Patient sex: F
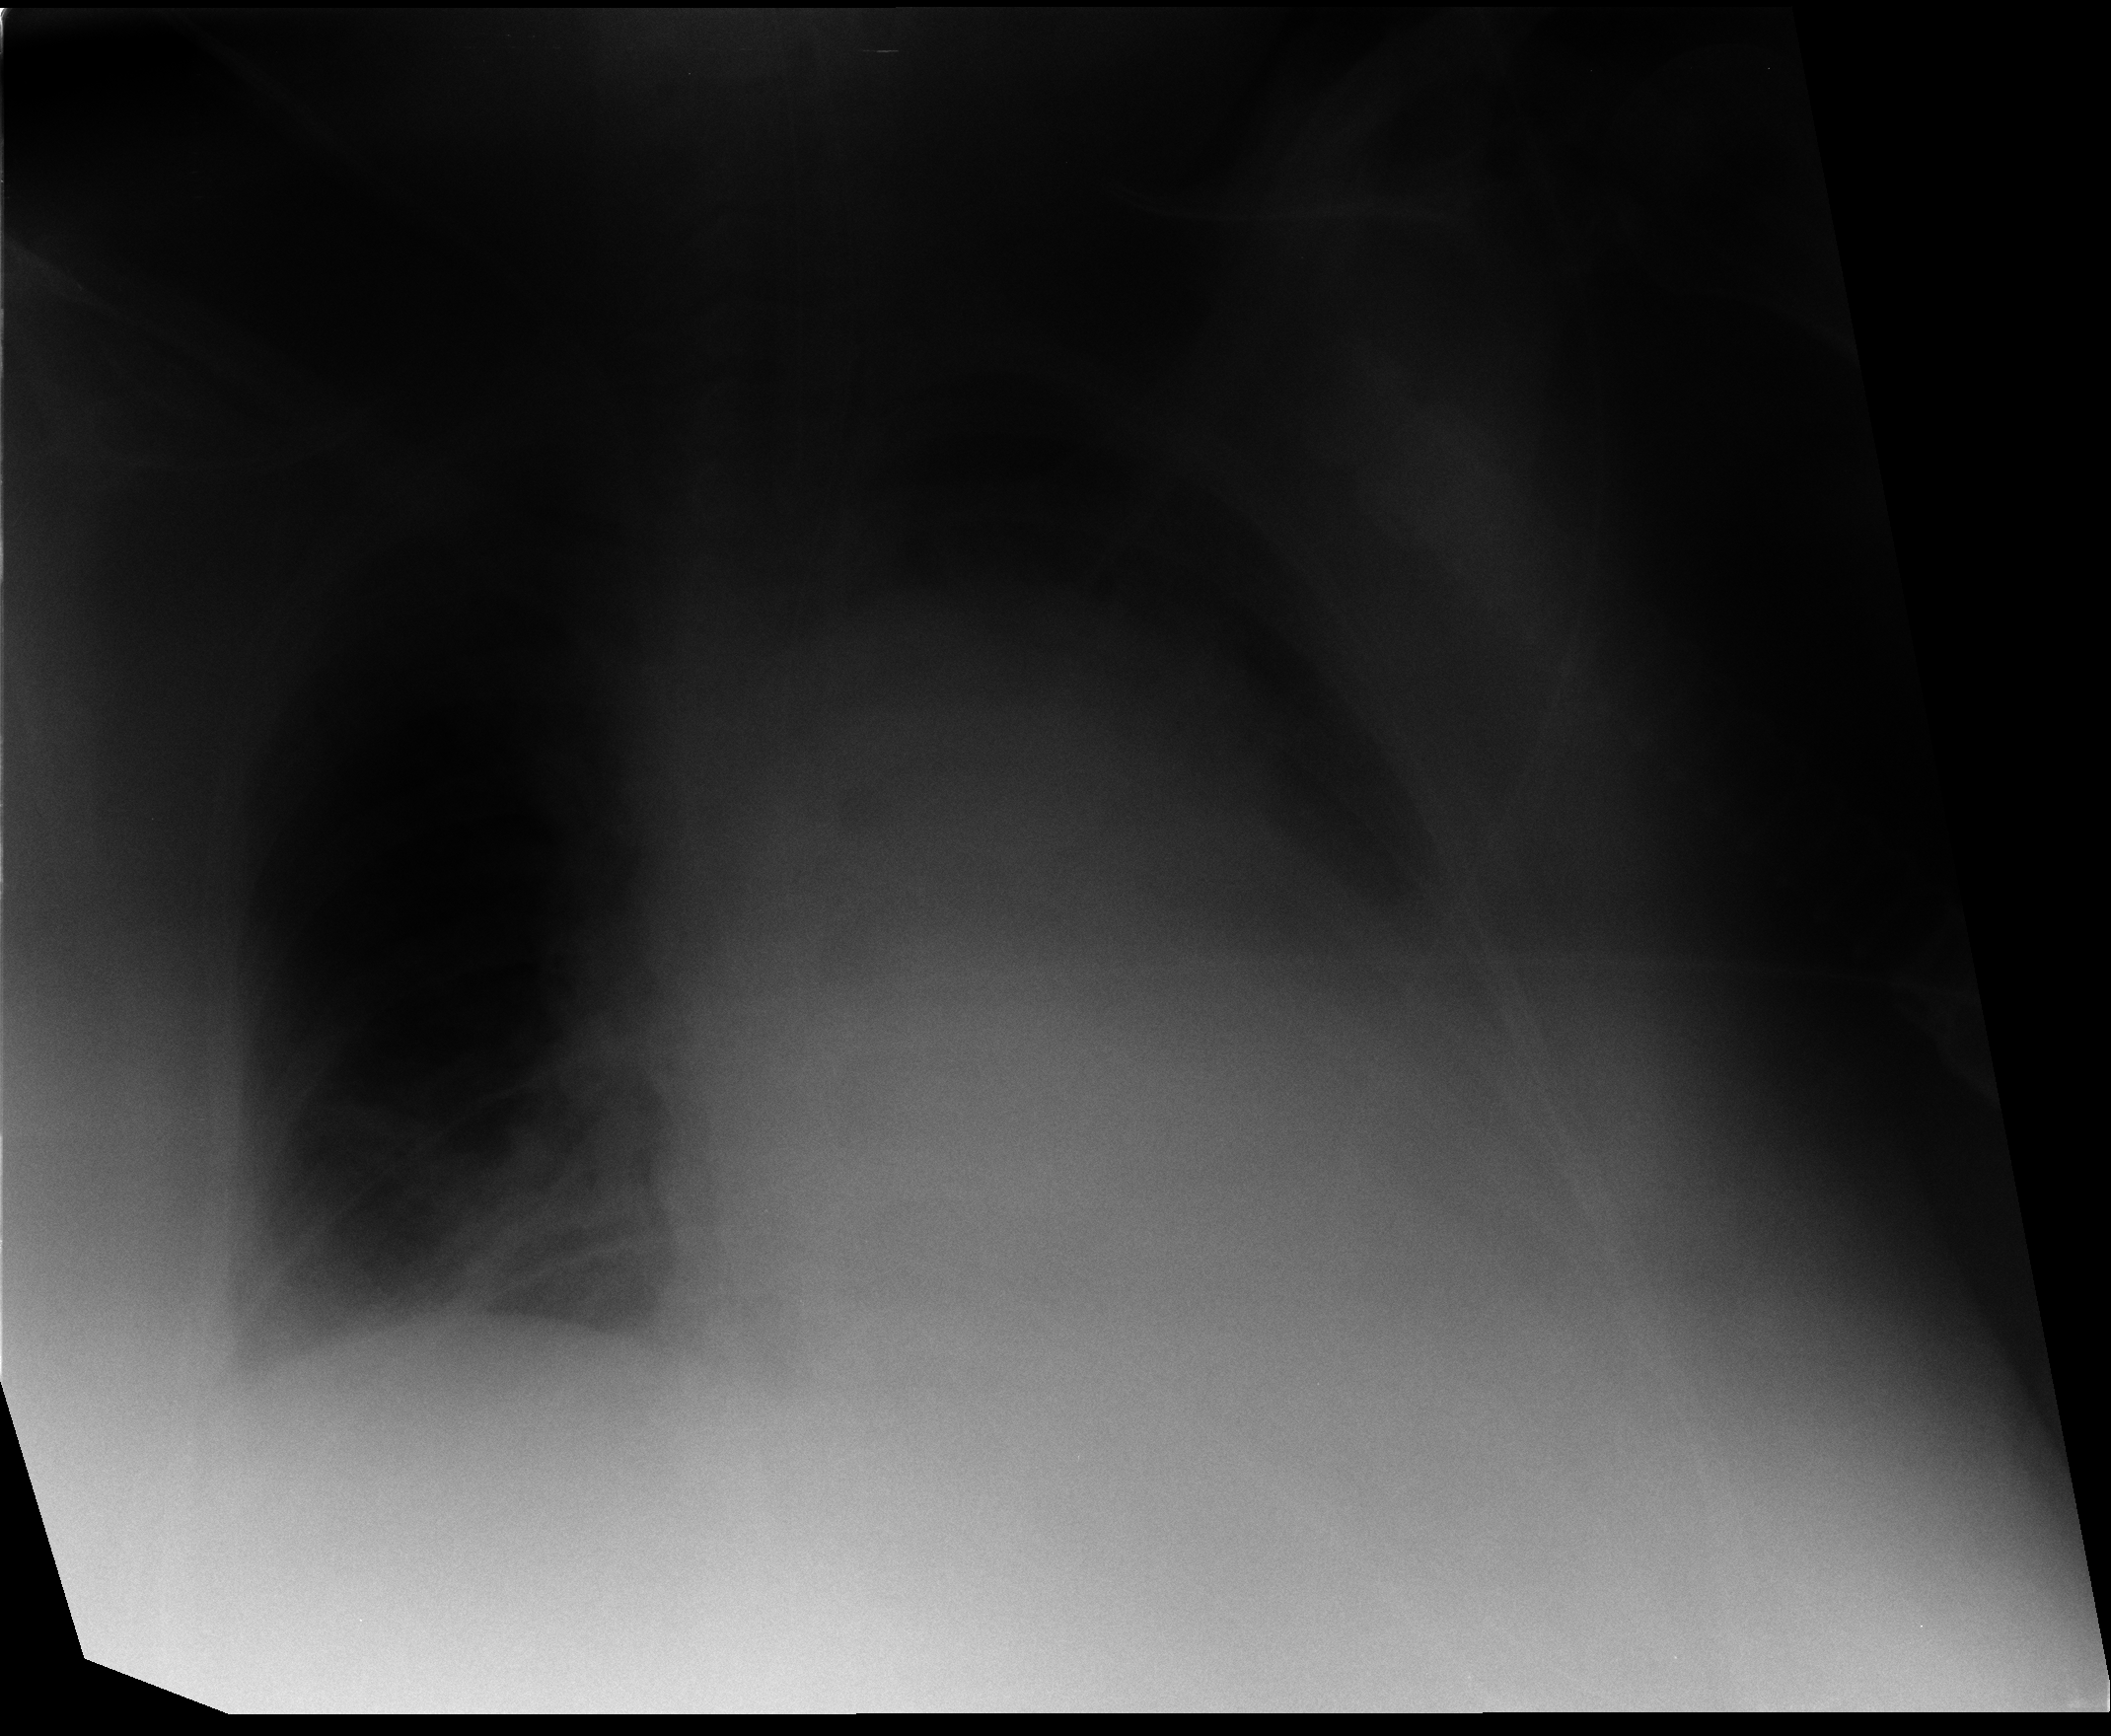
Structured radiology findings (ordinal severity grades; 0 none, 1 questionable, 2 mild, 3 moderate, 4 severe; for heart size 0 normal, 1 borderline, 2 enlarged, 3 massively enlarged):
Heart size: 3
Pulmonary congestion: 2
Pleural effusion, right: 0
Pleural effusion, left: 2
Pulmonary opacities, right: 2
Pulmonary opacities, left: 0
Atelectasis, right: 2
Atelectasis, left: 2